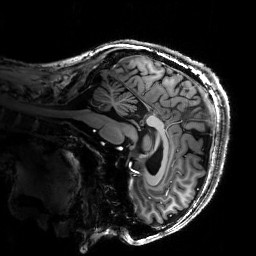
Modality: T1w
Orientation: sagittal
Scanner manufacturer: siemens
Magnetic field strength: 6.98 T
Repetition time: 2.36 s
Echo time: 0.00236 s